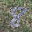
Label: 8